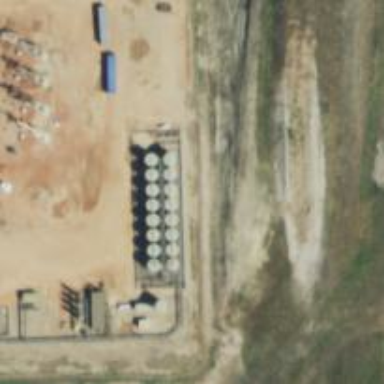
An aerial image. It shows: Storage tank with man-made structure.